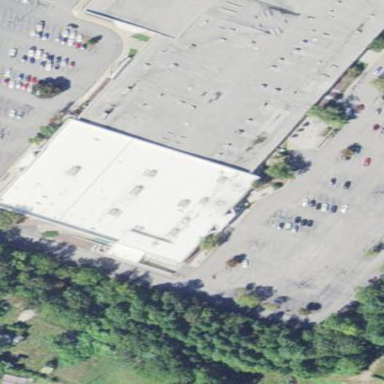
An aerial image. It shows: Department store building.